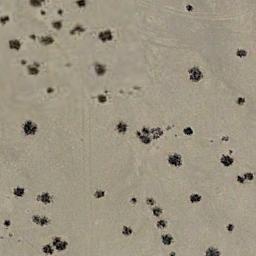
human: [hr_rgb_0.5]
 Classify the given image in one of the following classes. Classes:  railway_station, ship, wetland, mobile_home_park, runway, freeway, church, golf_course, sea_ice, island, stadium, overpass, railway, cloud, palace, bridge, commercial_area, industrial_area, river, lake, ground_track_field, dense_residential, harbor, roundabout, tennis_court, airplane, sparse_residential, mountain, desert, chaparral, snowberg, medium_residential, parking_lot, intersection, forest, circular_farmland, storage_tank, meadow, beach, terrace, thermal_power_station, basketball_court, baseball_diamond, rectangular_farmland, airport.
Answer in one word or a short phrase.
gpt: chaparral